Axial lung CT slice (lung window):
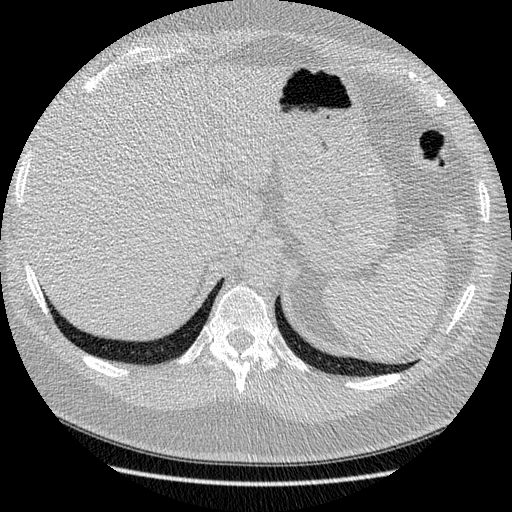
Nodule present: no